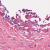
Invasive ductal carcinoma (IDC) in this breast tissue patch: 0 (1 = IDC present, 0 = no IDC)